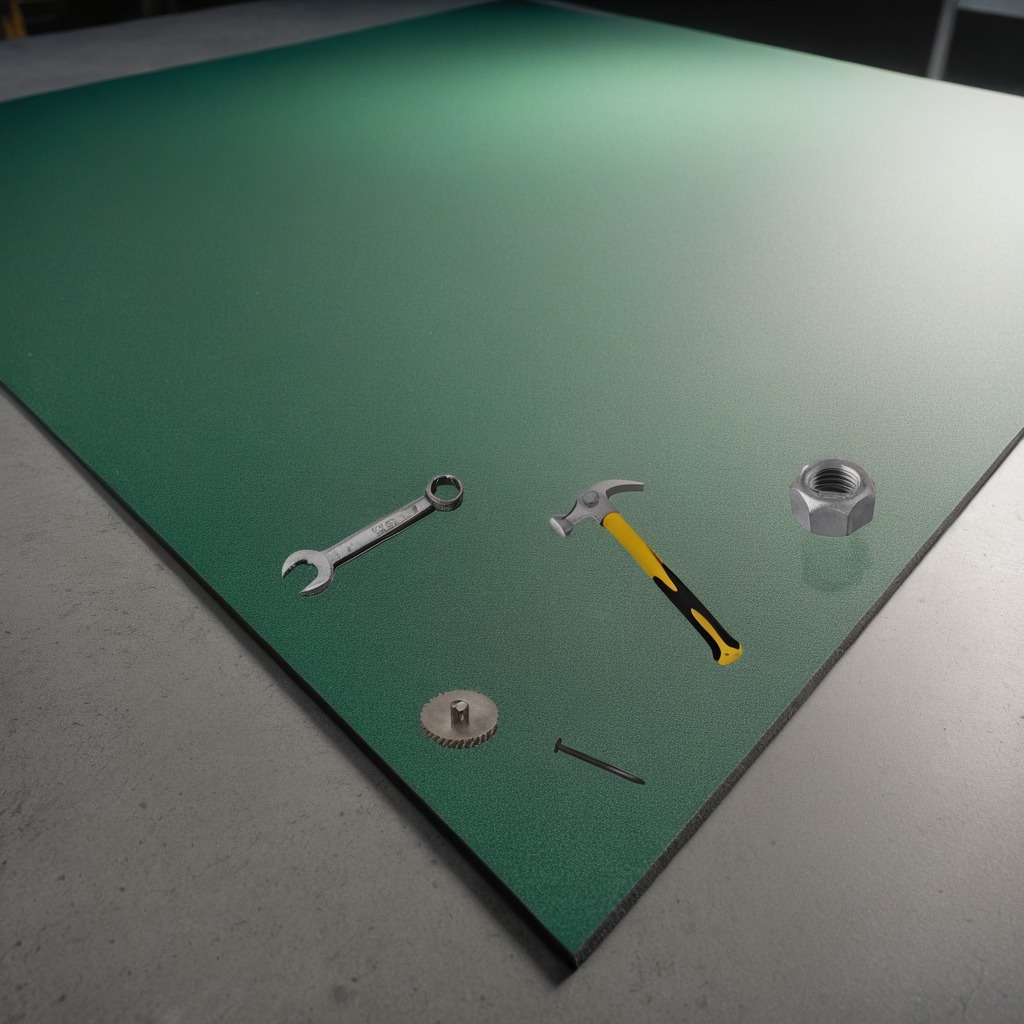
A gear with teeth, hammer, iron nail, metal nut, and wrench are lying on the clean granite tabletop.